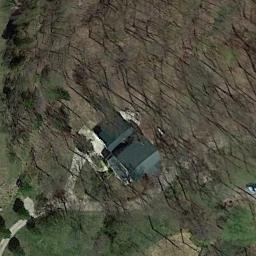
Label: sparse_residential